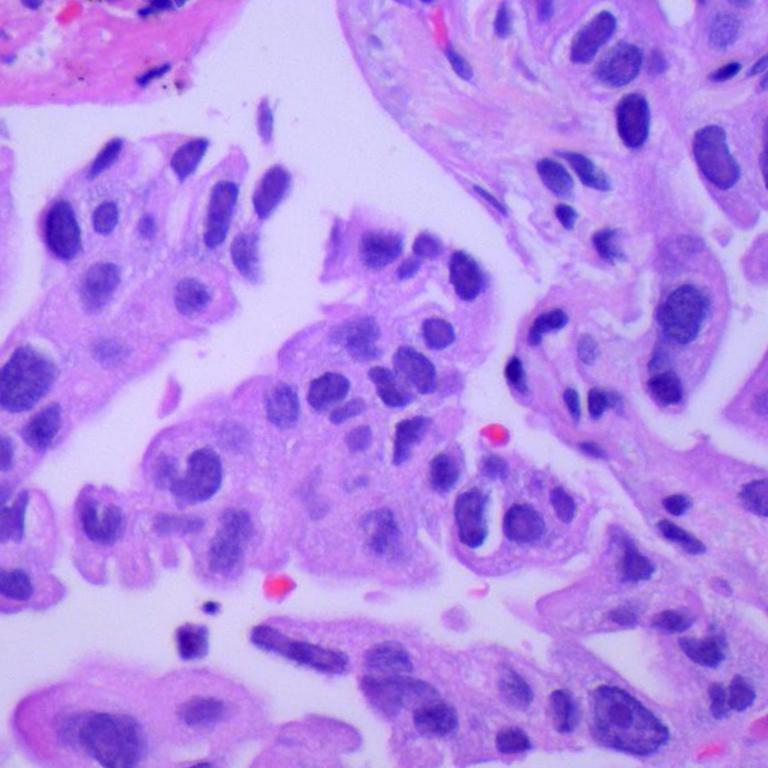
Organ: lung
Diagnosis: adenocarcinomas